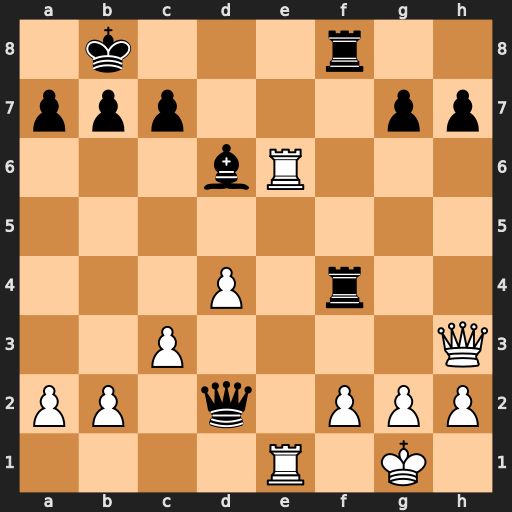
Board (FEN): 1k3r2/ppp3pp/3bR3/8/3P1r2/2P4Q/PP1q1PPP/4R1K1
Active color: w
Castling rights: -
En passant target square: -
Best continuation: Re8+ Rxe8 Rxe8#